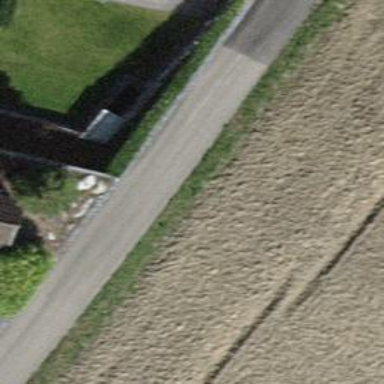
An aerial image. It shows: Compacted track road with grade3 tracktype.